Question: i am using <URL> tutorial for progress which is working pretty well , i want to convert it to the spinning wheel is there any way to achive like this ,

'''
should i have to go for
ProgressDialog dialog = ProgressDialog.show(MyActivity.this, "",
"Loading. Please wait...", true)
'''
I have updated like this but its not working
'''
public class Webview extends Activity {
WebView mWebView;
/** Called when the activity is first created. */
@Override
public void onCreate(Bundle savedInstanceState)
{
super.onCreate(savedInstanceState);
// Adds Progrss bar Support
this.getWindow().requestFeature(Window.FEATURE_PROGRESS);
setContentView(R.layout.weblayout );
// Makes Progress bar Visible
getWindow().setFeatureInt( Window.FEATURE_PROGRESS, Window.PROGRESS_VISIBILITY_ON);
// Get Web view
mWebView = (WebView) findViewById( R.id.MyWebview ); //This is the id you gave
//to the WebView in the main.xml
mWebView.getSettings().setJavaScriptEnabled(true);
mWebView.getSettings().setSupportZoom(true); //Zoom Control on web (You don't need this
//if ROM supports Multi-Touch
mWebView.getSettings().setBuiltInZoomControls(true); //Enable Multitouch if supported by ROM
// Load URL
mWebView.loadUrl("http://www.firstdroid.com/advertisement.htm");
// Sets the Chrome Client, and defines the onProgressChanged
// This makes the Progress bar be updated.
final Activity MyActivity = this;
mWebView.setWebChromeClient(new WebChromeClient() {
public void onProgressChanged(WebView view, int progress)
{
ProgressDialog dialog = new ProgressDialog(MyActivity);
dialog.setProgressStyle(ProgressDialog.STYLE_SPINNER);
dialog.setMessage("Loading. Please wait...");
dialog.setIndeterminate(true);
MyActivity.setProgress(progress * 100); //Make the bar disappear after URL is loaded
// Return the app name after finish loading
if(progress == 100)
MyActivity.setTitle(R.string.app_name);
}
});
}//End of Method onCreate
}
'''
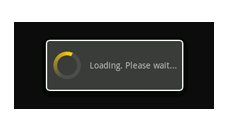
Answer: The spinning wheel (known as the 'STYLE_SPINNER') is the default implementation of a 'ProgressDialog' when instantiated, therefore the code you have written should work fine.
To usually set the style of the ProgressDialog, you can call the 'setProgressStyle' method on the 'ProgressDialog' you create before calling the 'show' method. Like so:
'''
ProgressDialog dialog = new ProgressDialog(this);
dialog.setProgressStyle(ProgressDialog.STYLE_SPINNER);
dialog.setMessage("Loading. Please wait...");
dialog.setIndeterminate(true);
'''